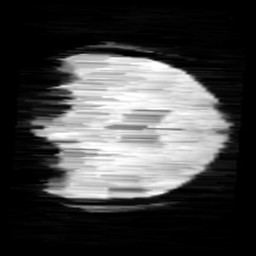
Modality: minIP
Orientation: coronal
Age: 11
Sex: female
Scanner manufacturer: siemens
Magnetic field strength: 3 T
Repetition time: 0.027 s
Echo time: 0.02 s